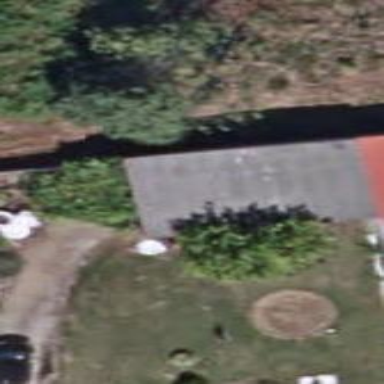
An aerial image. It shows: Shed.